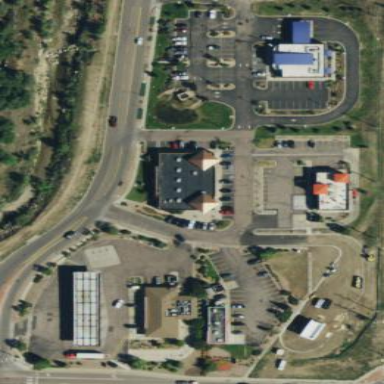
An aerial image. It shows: Retail area.